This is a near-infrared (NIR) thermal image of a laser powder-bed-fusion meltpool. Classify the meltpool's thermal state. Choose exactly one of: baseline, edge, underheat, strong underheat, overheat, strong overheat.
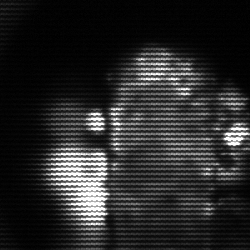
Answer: strong underheat